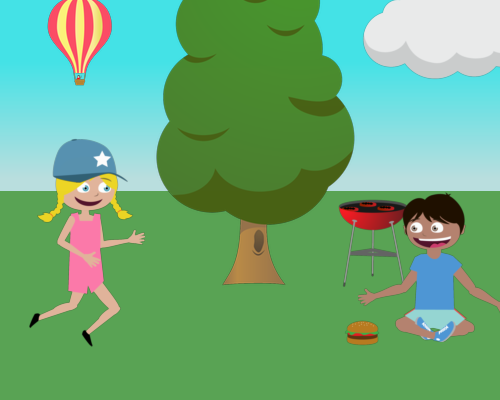
A small fire balloon is in the top left, with the top slightly cut off. A medium bushy tree is in the middle, a girl in a running position faces right, smiling and wearing a blue star cap. A big cloud is on the top right edge. A boy is sitting cross-legged, facing left, laughing, with his head just under the horizon. A grill is to the left of the boy, touching his head and right hand, with a burger under his right hand.